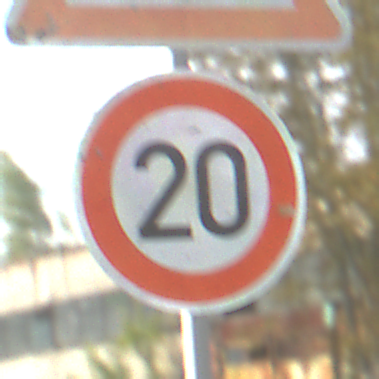
Verkehrszeichen: Geschwindigkeit20
Zusatzzeichen oben: RadverkehrLinks
Umgebung: Outdoor, Suburban
Tageszeit: Midday
Wetter: PartlyCloudy
Licht: Natural
Jahreszeit: Summer
Kontrast: HighContrast